Current action and preconditions to check: trajectory_clear

Your task: For each precondition in the list above, predict whether it will hold at this action.

Consider the current scene as observed from the mobile robot's camera, and analyze the predicted future states of all dynamic agents (e.g., people, animals, vehicles, or any moving entities) within the NEXT SECOND.

IMPORTANT: Only answer "very likely" if you are absolutely certain—based on strong, clear evidence—that a dynamic agent will violate the precondition in the predicted future state. Do NOT answer "very likely" for unlikely, ambiguous, or low-probability risks.

Ask yourself for each precondition: Is there a high probability, with clear and convincing evidence, that the predicted future states of any dynamic agent will interfere with the predicted future state of the currently executing action within the NEXT SECOND, causing that precondition to fail?

Assess the risk level based on these predictions. Use "likely" or "very likely" if motions create a clear risk of interference.

Use "neutral" or "improbable" if agents are nearby but their predicted paths are clearly diverging or non-conflicting.

Failure Risk Categories: "very improbable", "improbable", "neutral", "likely", "very likely"

Answer Format: Output ONLY the probability_of_failure value from these categories: "very improbable", "improbable", "neutral", "likely", "very likely"

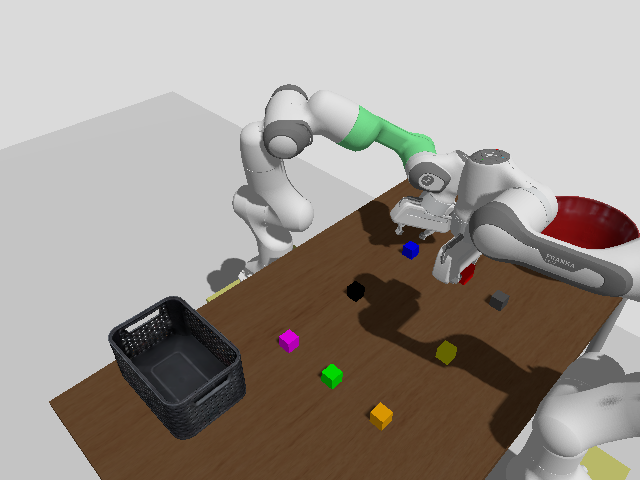

Answer: very improbable